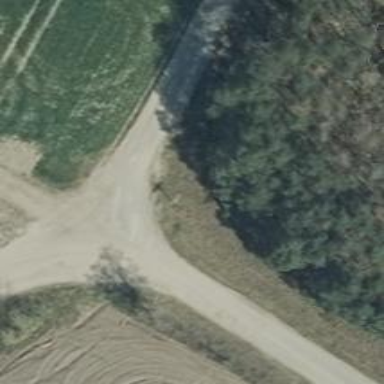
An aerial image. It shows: Track road with grade1 tracktype. The surface of the road is mixture of gravel and asphalt.